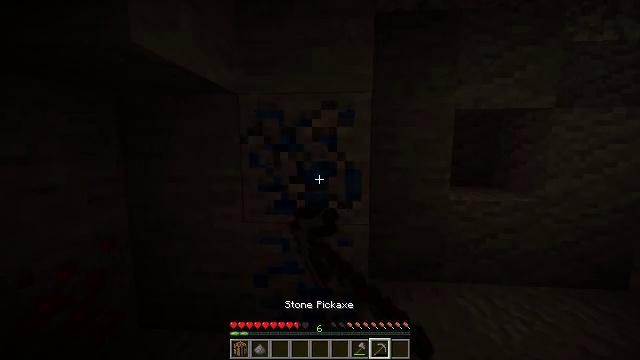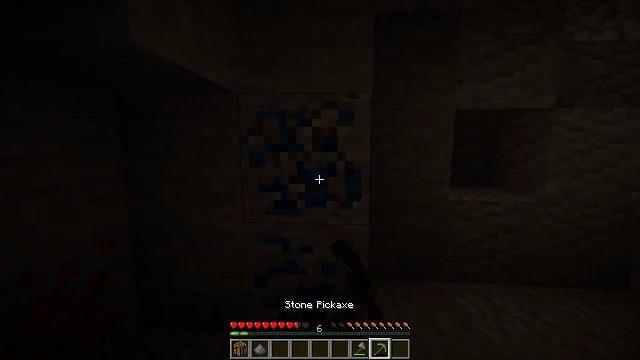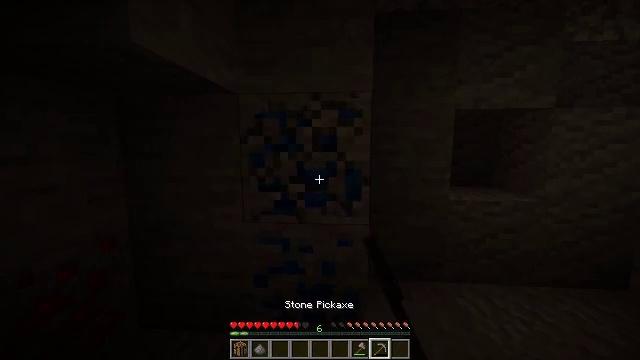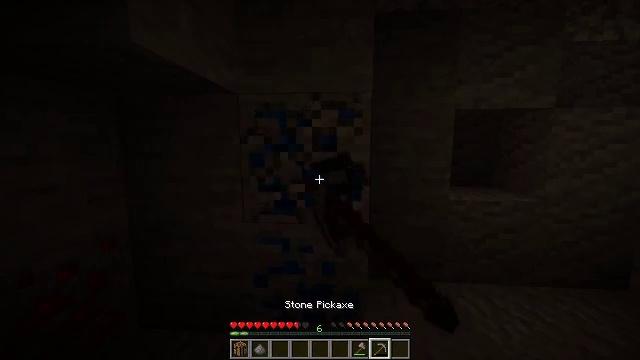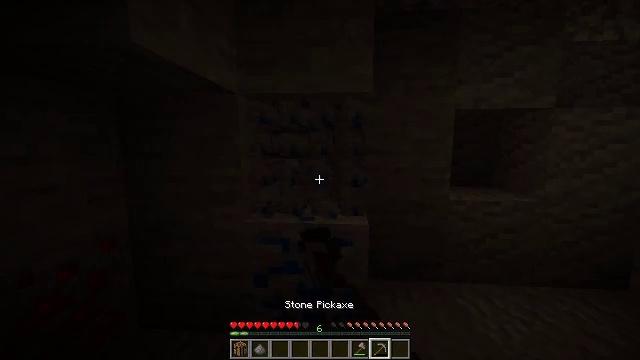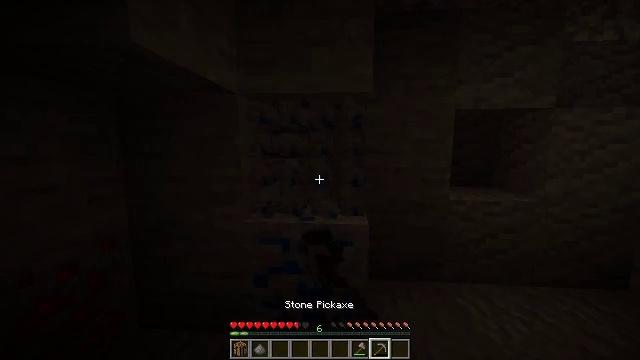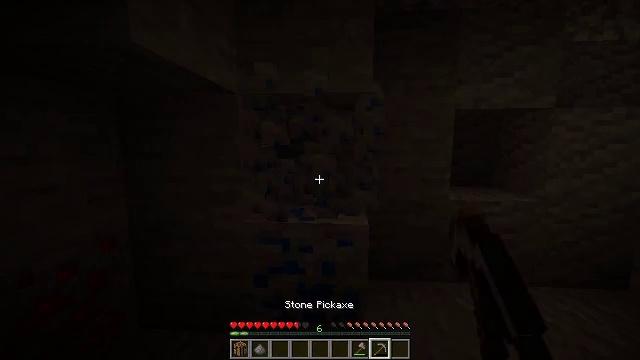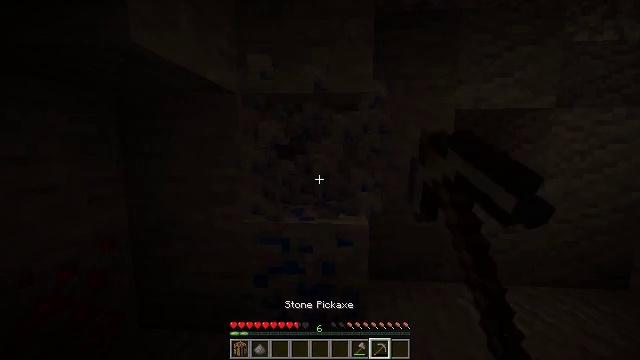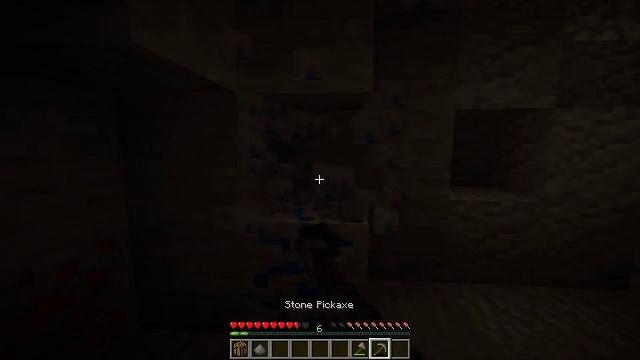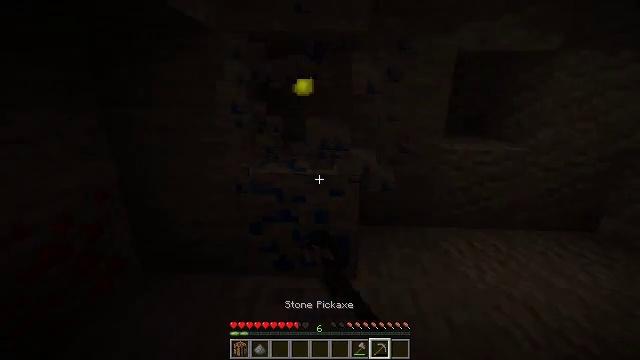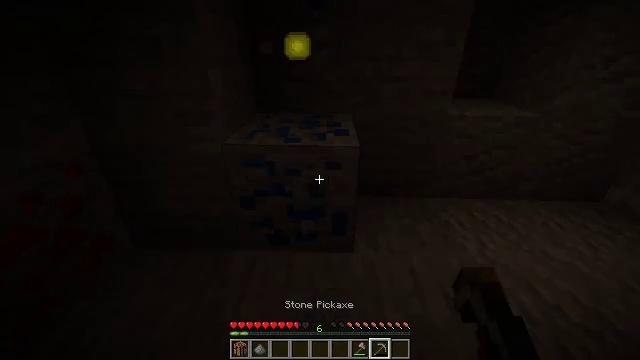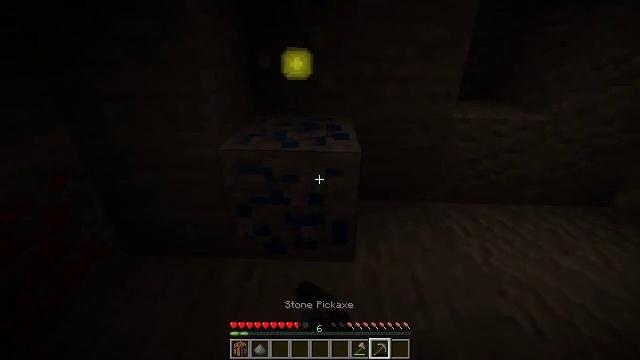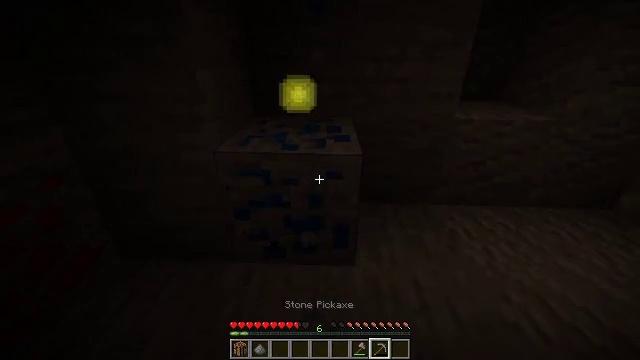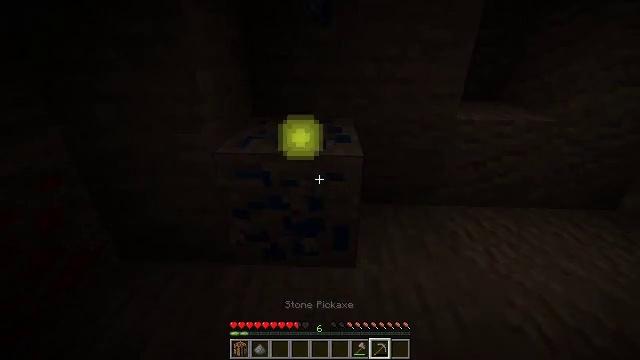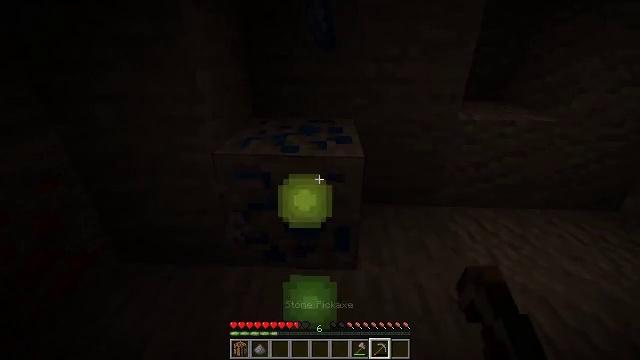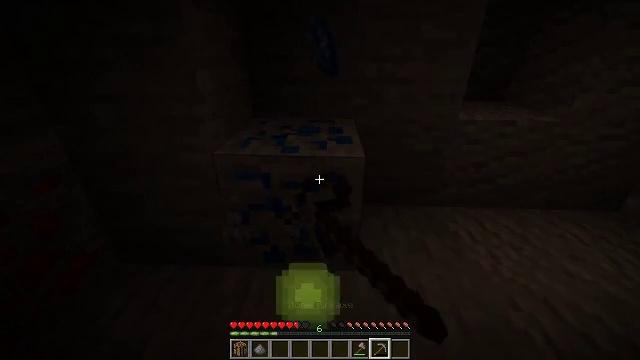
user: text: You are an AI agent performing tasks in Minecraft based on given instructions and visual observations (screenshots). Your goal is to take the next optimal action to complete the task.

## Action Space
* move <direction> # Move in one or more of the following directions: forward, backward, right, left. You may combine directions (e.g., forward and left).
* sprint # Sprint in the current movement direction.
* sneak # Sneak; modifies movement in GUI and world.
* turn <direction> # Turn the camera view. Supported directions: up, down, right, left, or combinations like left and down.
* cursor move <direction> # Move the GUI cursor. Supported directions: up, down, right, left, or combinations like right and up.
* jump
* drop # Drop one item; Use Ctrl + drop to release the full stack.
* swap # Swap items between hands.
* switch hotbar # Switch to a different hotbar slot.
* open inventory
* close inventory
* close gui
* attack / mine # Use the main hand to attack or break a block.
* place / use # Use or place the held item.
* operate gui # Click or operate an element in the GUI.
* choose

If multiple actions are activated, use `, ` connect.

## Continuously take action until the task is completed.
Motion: motion action
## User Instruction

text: Mine the lapis ore underground.
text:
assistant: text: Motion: attack / mine
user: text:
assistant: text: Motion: attack / mine
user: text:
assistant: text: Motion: attack / mine
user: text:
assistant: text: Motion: attack / mine
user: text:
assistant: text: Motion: attack / mine
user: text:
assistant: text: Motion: attack / mine
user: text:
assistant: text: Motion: attack / mine
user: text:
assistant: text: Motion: attack / mine
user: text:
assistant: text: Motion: move forward, turn right and down, attack / mine
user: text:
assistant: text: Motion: move forward, turn down, attack / mine
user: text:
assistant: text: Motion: attack / mine
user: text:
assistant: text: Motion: attack / mine
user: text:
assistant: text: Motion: attack / mine
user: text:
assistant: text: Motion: attack / mine
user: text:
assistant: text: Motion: attack / mine
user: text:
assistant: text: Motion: attack / mine
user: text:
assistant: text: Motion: attack / mine
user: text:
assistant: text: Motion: attack / mine
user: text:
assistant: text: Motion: attack / mine
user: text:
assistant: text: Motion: attack / mine
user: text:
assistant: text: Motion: attack / mine
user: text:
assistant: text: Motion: attack / mine
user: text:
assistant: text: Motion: attack / mine
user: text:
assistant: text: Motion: attack / mine
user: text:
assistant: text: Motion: attack / mine
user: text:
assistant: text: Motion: attack / mine
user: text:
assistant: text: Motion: attack / mine
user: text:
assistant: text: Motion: attack / mine
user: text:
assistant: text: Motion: attack / mine
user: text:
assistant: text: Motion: attack / mine